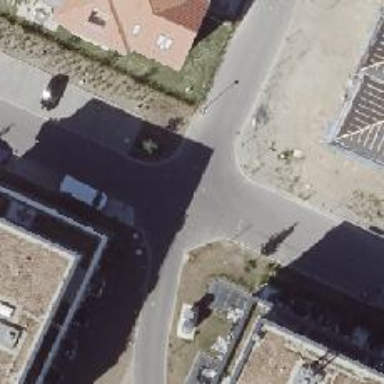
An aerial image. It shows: Asphalt road in living street.